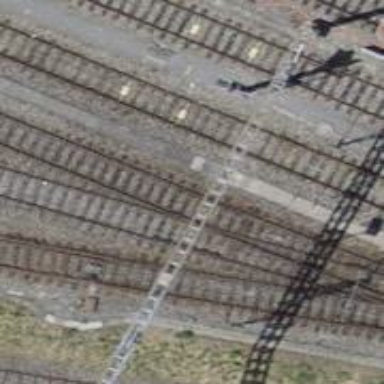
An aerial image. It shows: Railway signal.